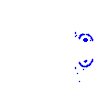
Particle: kaon